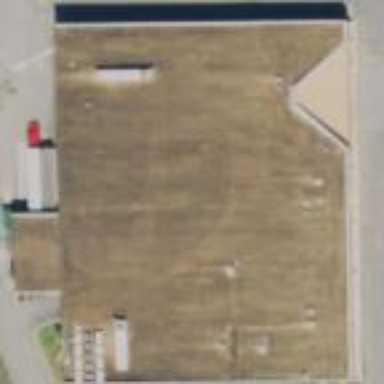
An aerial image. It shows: Supermarket building.